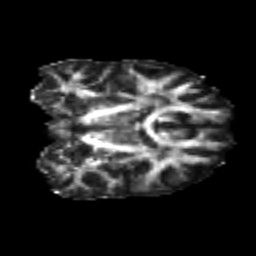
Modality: FA
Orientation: coronal
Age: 23
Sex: female
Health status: healthy
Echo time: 0.074 s